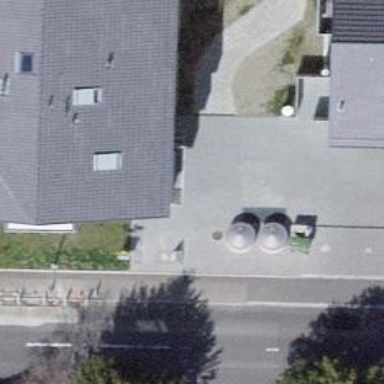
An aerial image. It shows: Rack for bicycle parking.